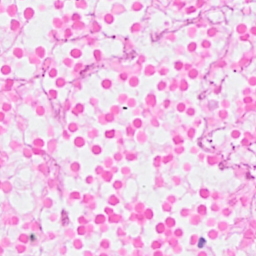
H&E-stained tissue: Breast